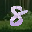
Label: 8